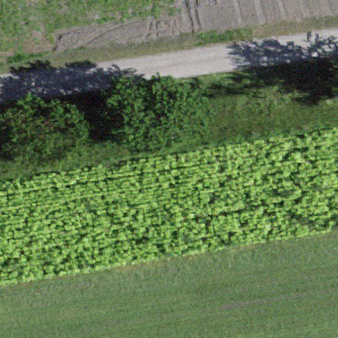
Label: other